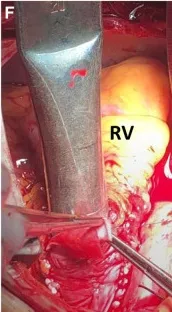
Used for reconstruction of the pulmonary trunk with the leaflets at the same high level. Arrow).
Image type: medical_photograph (other_medical_photograph)